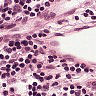
Metastatic tissue present: no